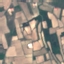
Label: PermanentCrop